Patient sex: M
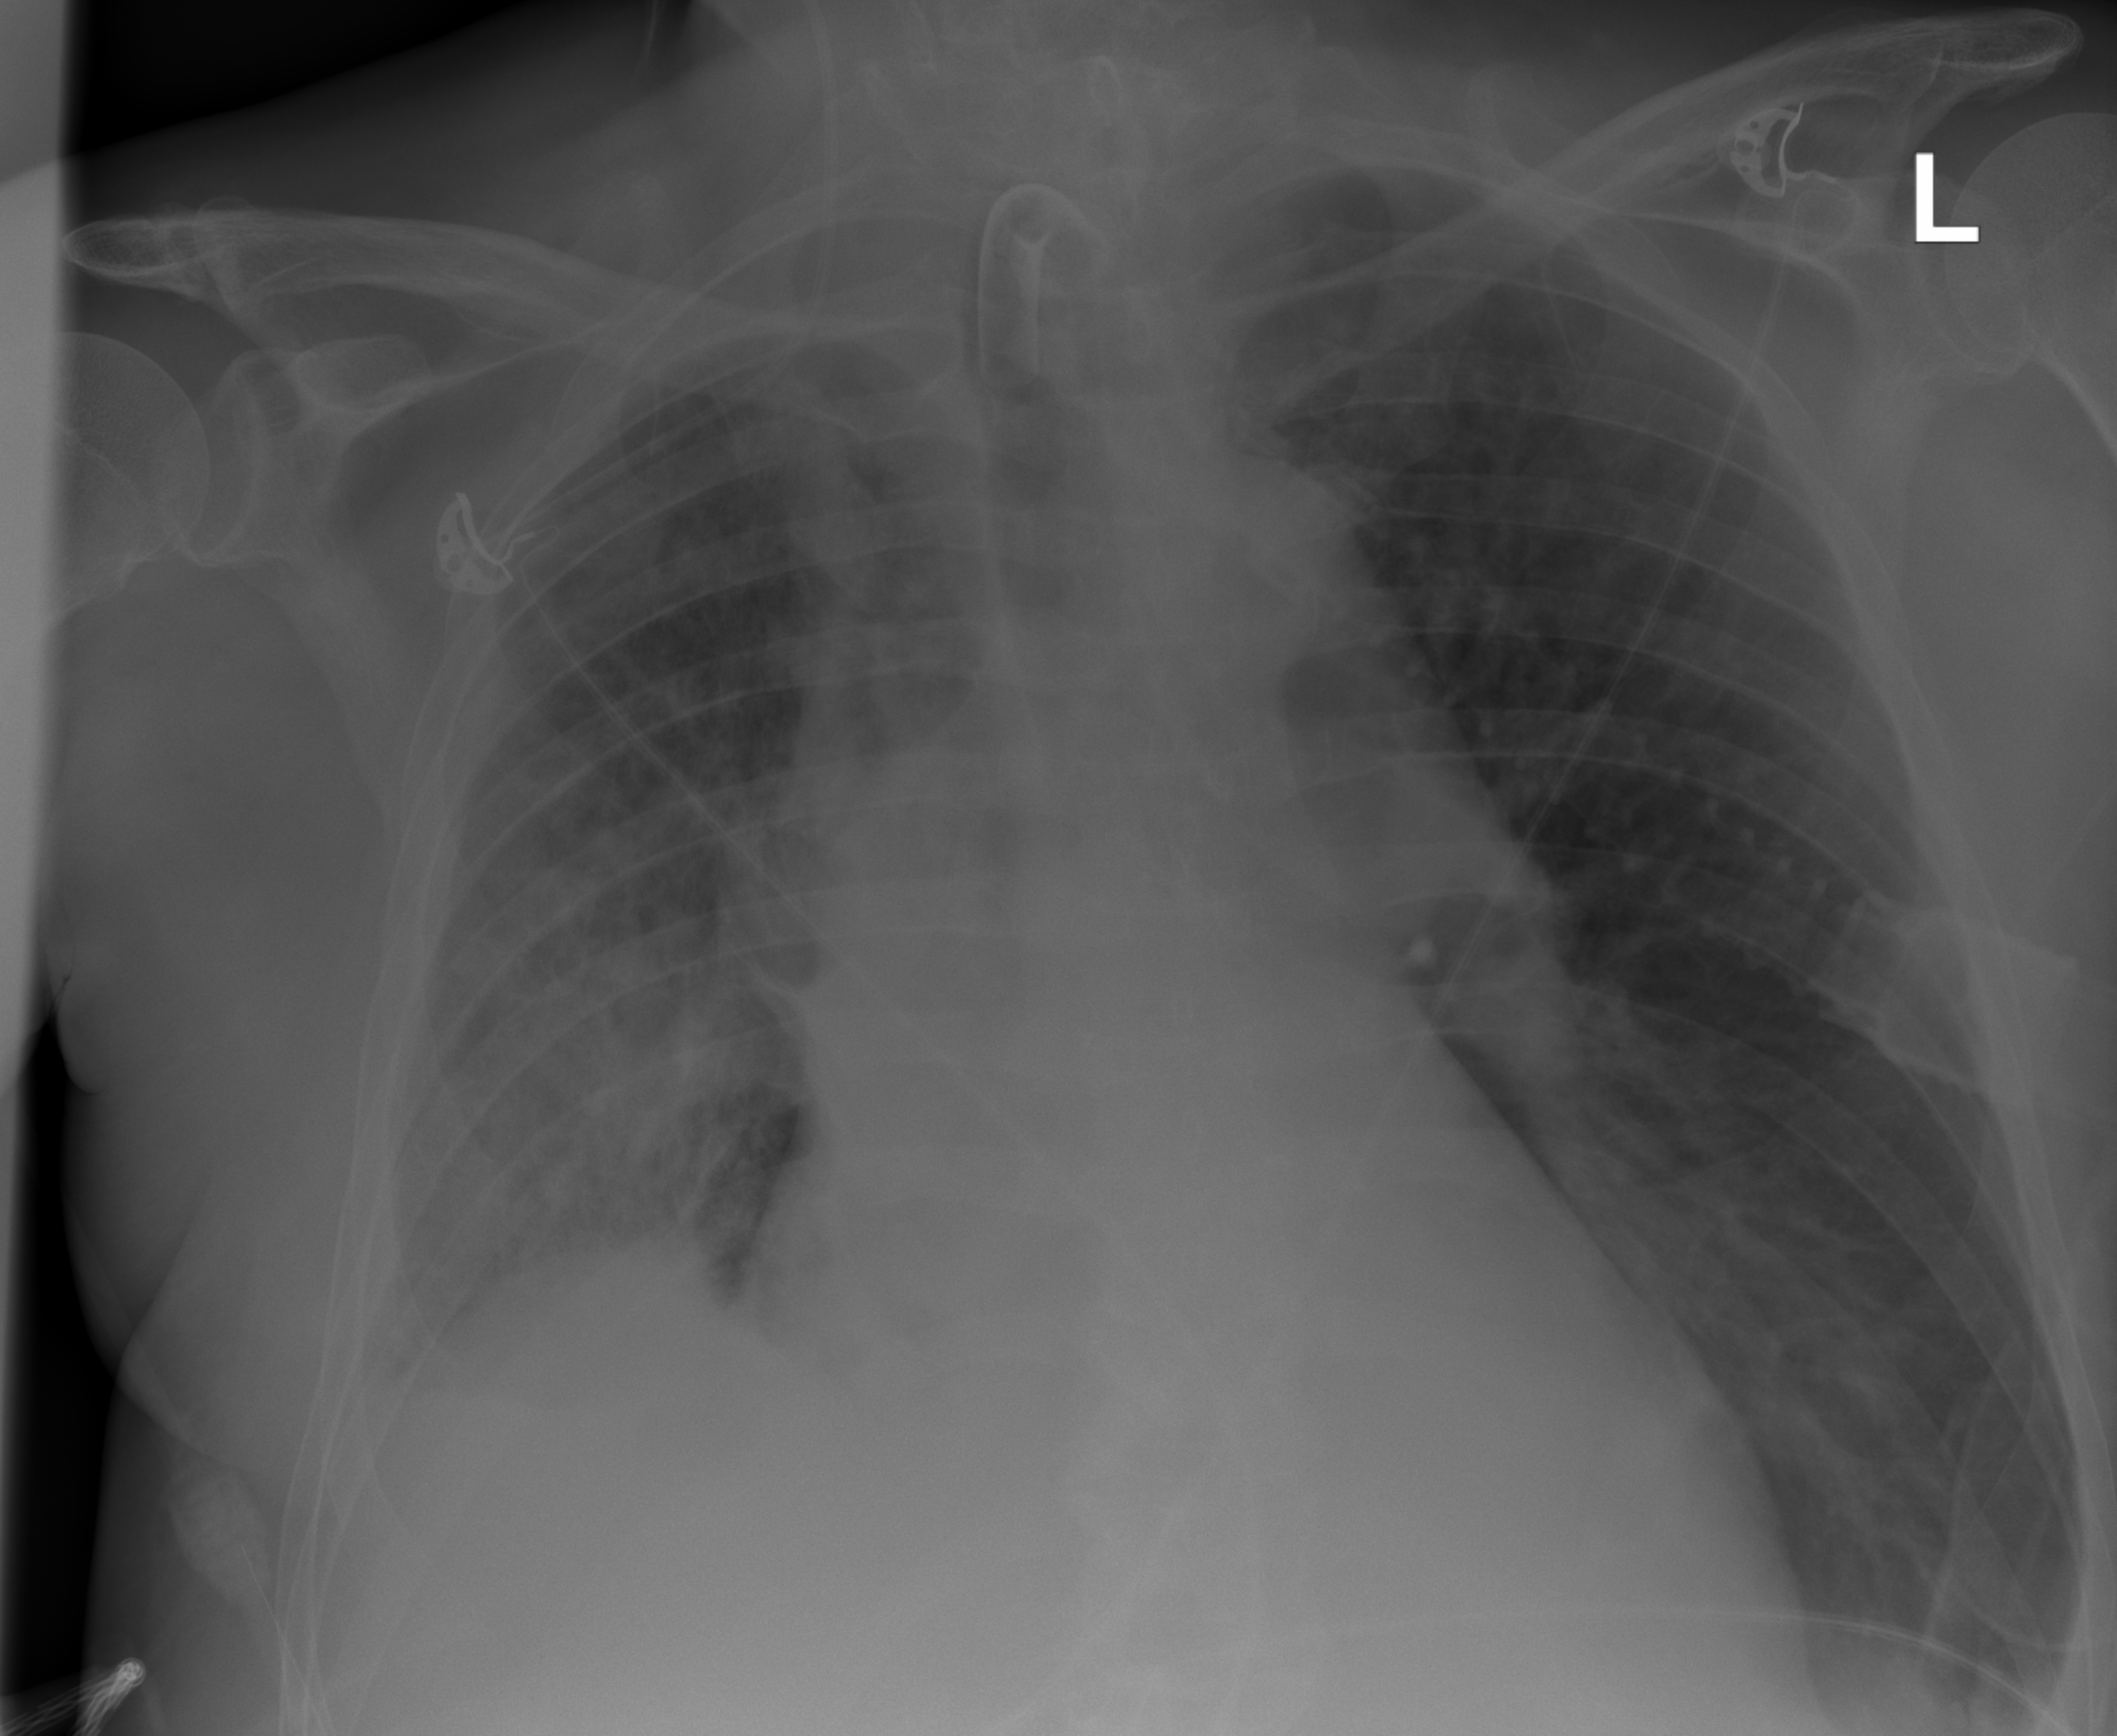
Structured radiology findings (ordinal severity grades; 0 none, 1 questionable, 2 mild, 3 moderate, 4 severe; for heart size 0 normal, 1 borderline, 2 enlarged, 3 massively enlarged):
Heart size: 2
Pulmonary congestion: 2
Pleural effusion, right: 2
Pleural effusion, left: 2
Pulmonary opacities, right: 3
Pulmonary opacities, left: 0
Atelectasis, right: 2
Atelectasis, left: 2